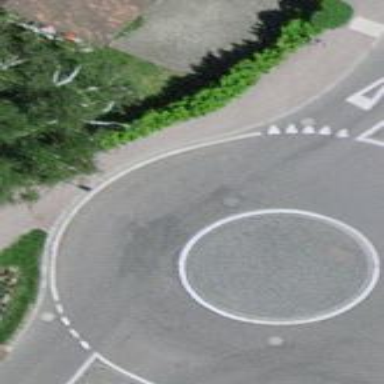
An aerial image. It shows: Residential road with asphalt surface leading to roundabout.